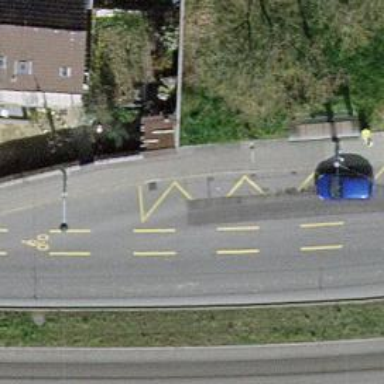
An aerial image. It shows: Asphalt footway leading to public transport platform with shelter.